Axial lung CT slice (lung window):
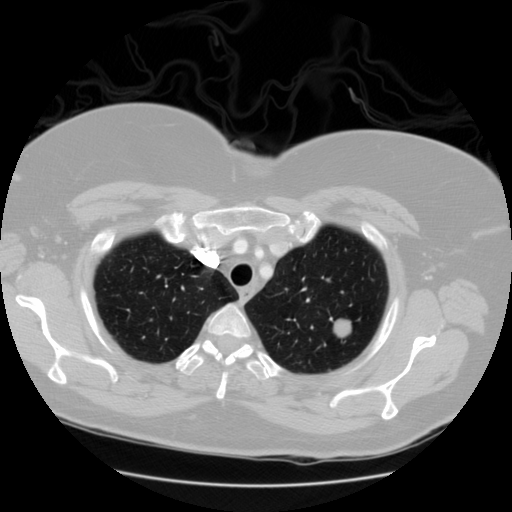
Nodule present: yes
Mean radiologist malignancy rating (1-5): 4